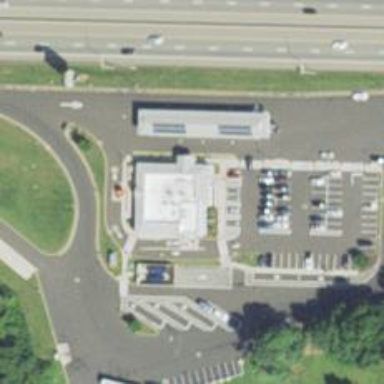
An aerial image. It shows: Convenience shop.